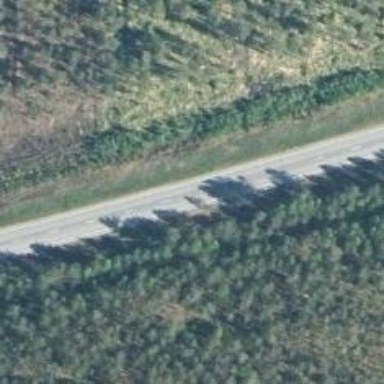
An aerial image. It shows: Asphalt road classified as trunk highway.